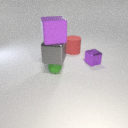
large red rubber cylinder to the left of small purple metal cube